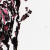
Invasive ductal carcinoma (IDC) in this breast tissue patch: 0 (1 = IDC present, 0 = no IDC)